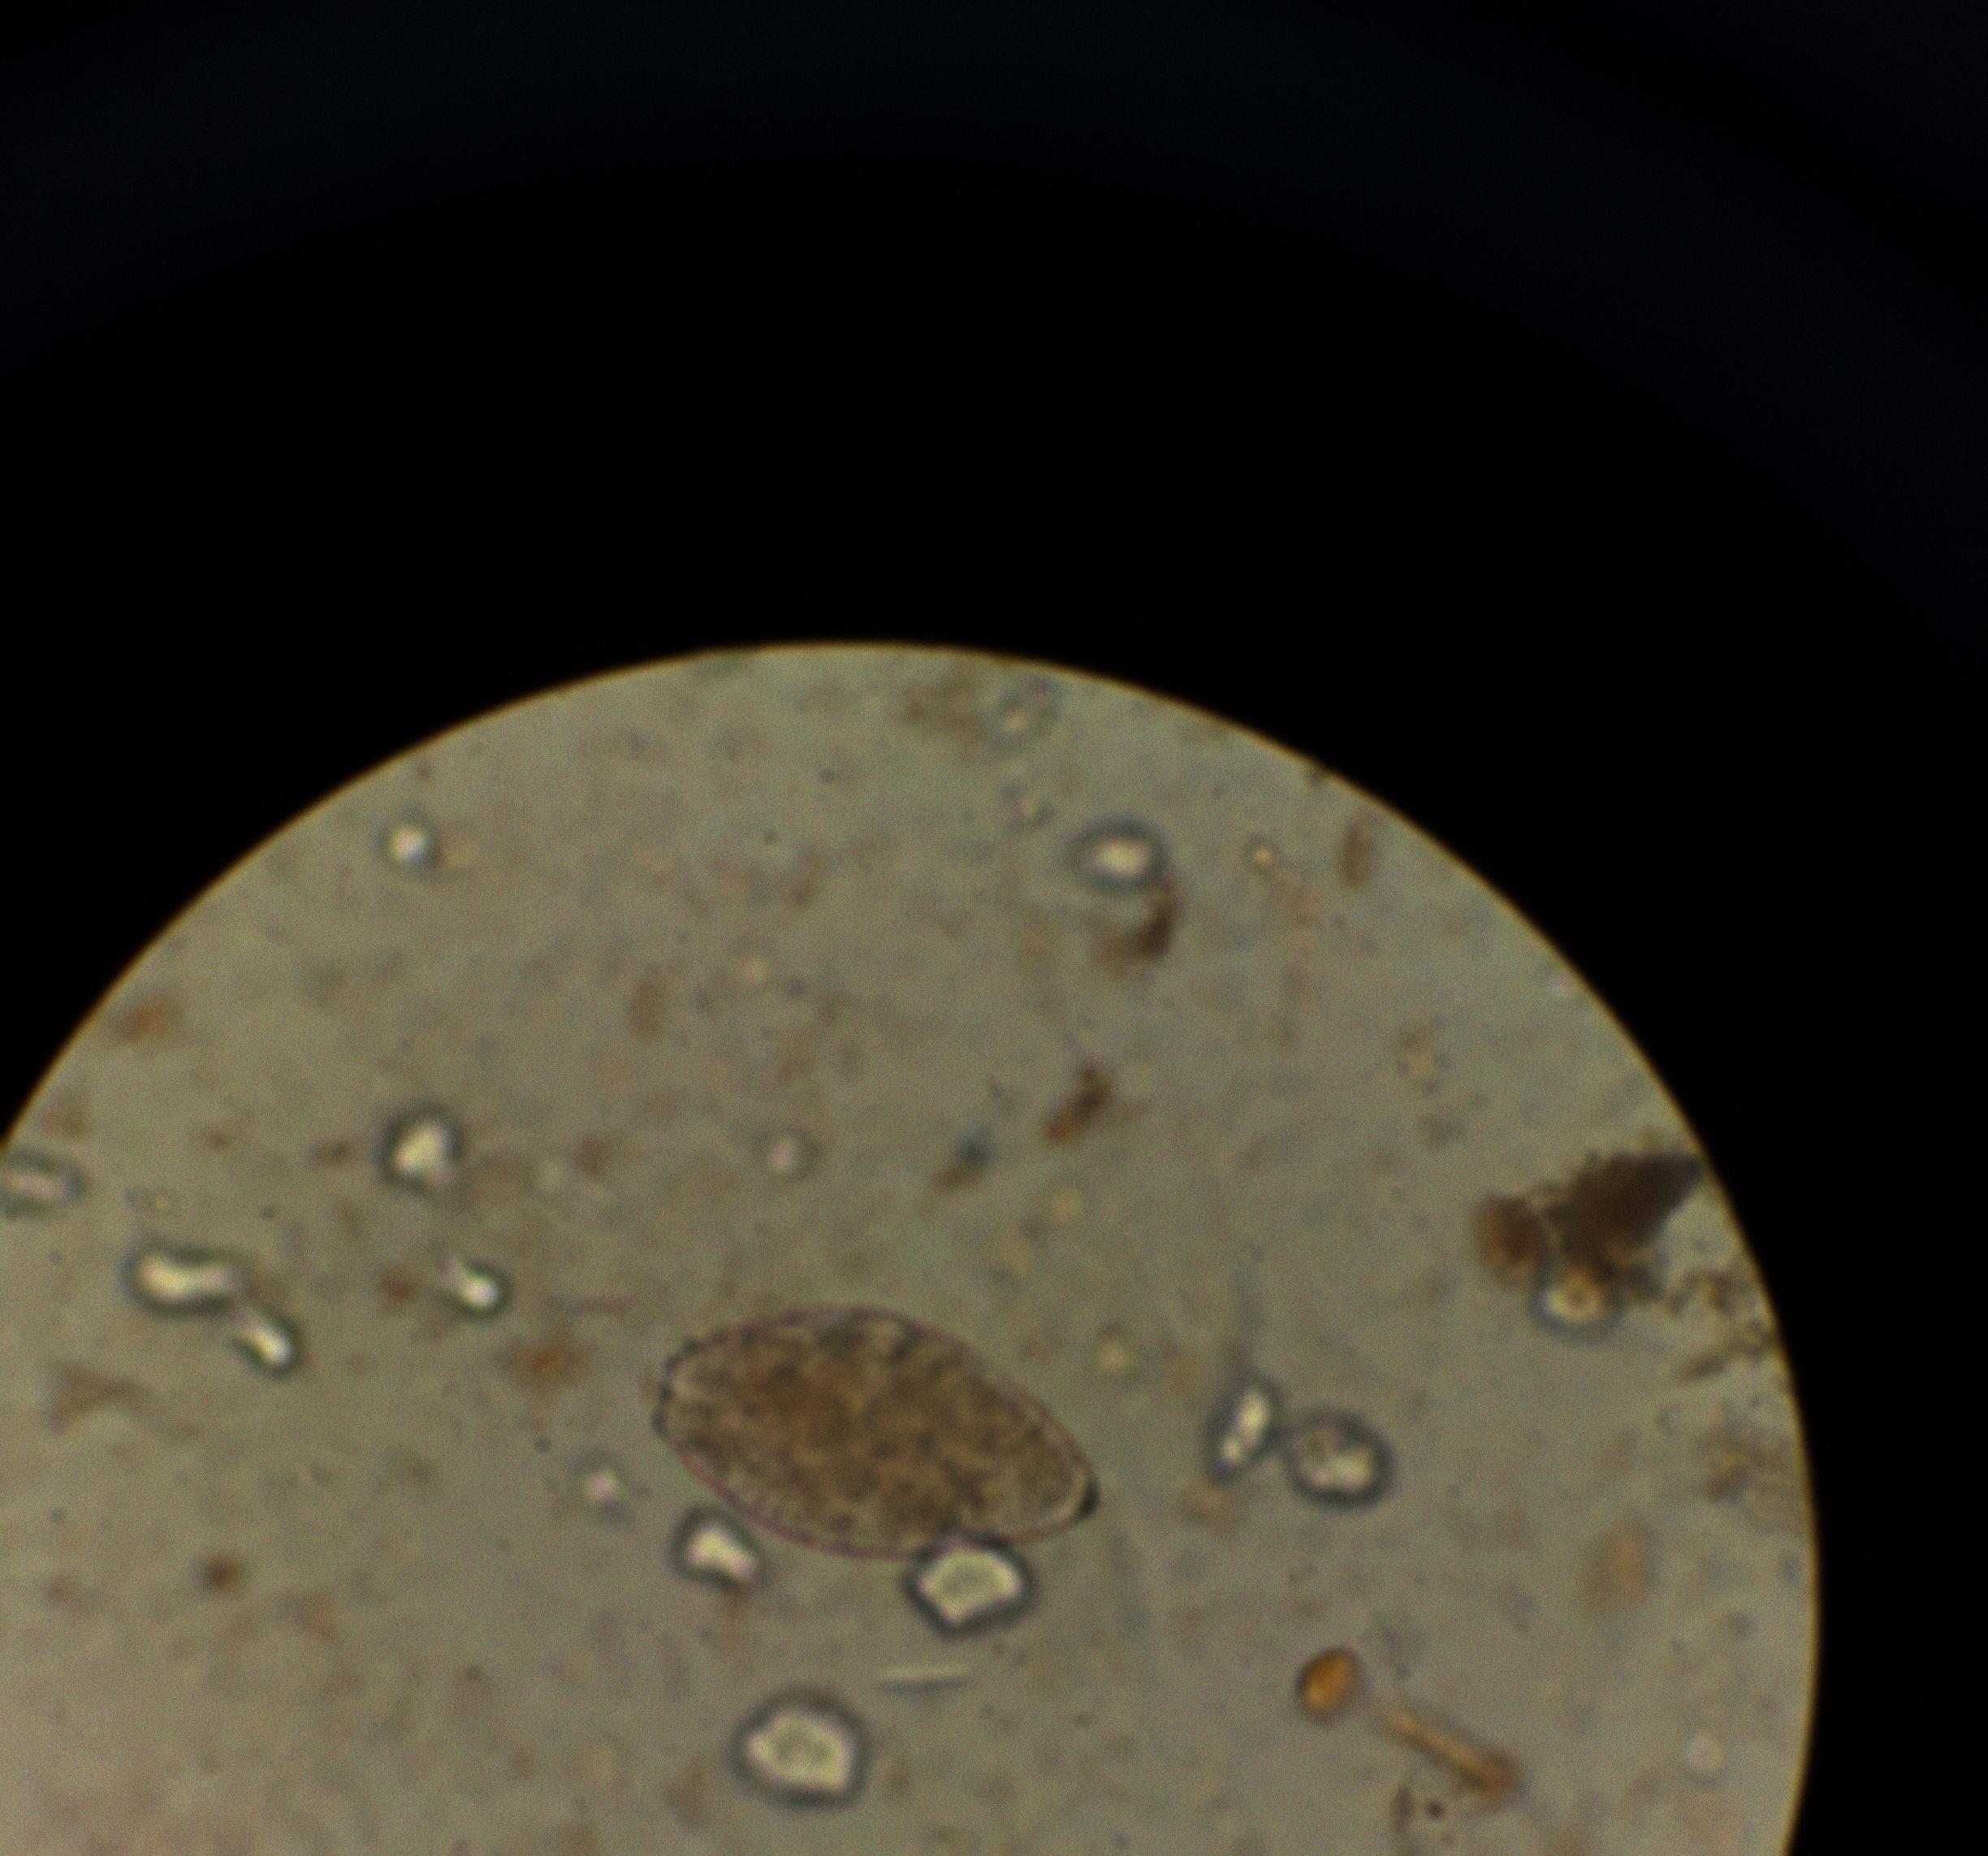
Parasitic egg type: Fasciolopsis buski